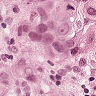
Metastatic tissue present: yes